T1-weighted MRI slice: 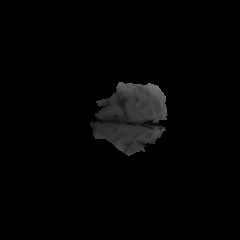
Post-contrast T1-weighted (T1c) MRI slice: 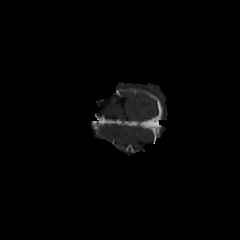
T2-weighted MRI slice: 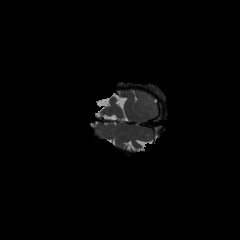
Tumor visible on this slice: yes